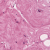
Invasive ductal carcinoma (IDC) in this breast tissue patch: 0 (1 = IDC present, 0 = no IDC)